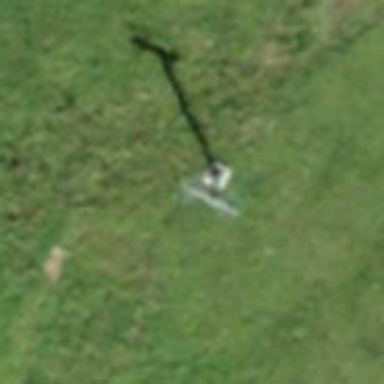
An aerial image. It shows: Pylon for aerialway.